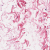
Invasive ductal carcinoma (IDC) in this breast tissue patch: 0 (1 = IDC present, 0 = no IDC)